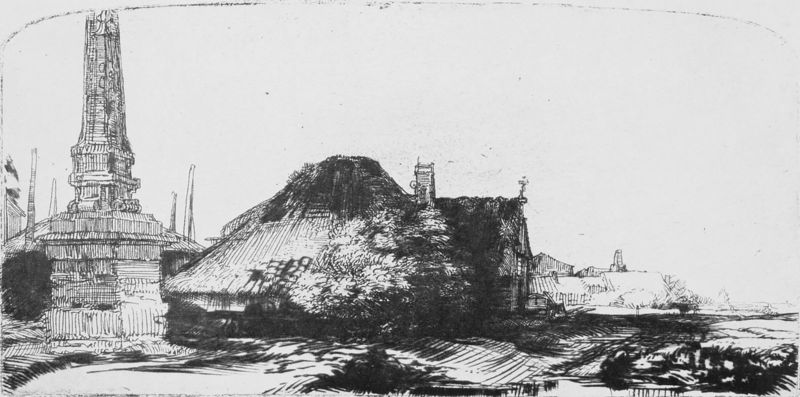
Titel: Der Obelisk bei Halfweg
Künstler: Harmensz van Rijn Rembrandt
Institution: London, British Museum
Schlagwörter: baum, feder, schatten, bäume, landschaft, stadt, licht, zeichnung, dach, gebäude, gras, haus, weg, stein, feld, häuser, hügel, busch, kirche, sonne, wege, kamin, turm, statue, dorf, dächer, tusche, türme, denkmal, druck, radierung, schwarzweiß, bleistift, obelisk, baustelle, dörfer, dacj, meiler, monolith